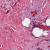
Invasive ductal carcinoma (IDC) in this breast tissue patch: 0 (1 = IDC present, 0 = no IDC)